Field crop: tomato
Growth stage: 1
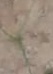
Species: cyperus